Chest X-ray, PA view. Patient: 14 years old, sex F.
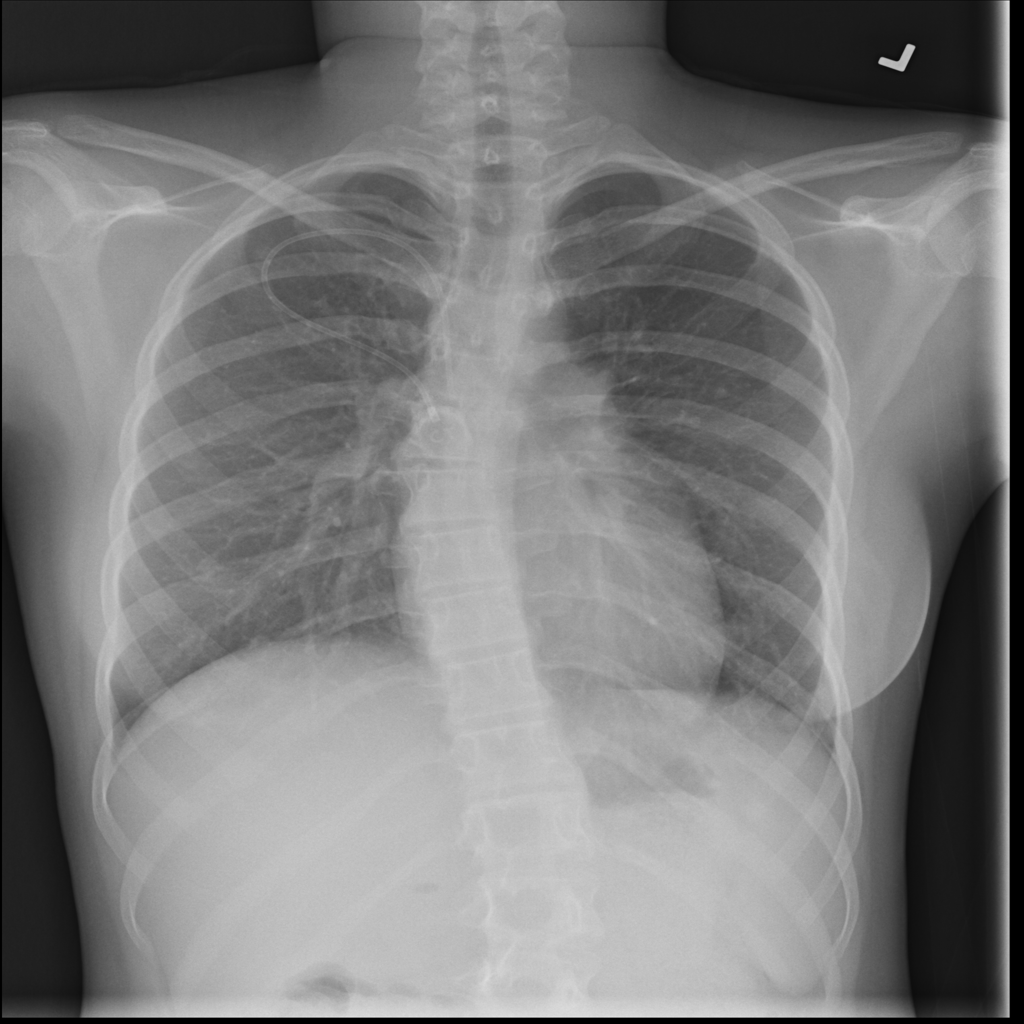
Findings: No Finding